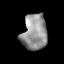
Tissue: lung
Cell type: T cells
Senescence score: 0.2368
Nuclear area (px): 882
Mean DAPI intensity: 146.845